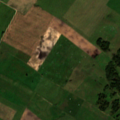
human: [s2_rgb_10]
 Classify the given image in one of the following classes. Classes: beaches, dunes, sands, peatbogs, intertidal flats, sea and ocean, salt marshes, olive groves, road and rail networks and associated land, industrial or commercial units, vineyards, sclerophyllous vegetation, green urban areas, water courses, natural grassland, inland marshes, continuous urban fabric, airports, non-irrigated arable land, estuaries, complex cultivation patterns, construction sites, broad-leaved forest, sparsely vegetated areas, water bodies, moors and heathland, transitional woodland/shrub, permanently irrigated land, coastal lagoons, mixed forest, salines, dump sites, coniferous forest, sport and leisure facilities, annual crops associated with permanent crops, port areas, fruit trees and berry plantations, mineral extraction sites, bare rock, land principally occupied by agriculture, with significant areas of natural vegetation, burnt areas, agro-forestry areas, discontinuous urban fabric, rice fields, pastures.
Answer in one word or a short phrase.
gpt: non-irrigated arable land, pastures, land principally occupied by agriculture, with significant areas of natural vegetation